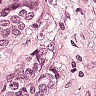
Metastatic tissue present: yes